Question: I try to repeate actions from following article:
<URL>
Now I have following code:
'''
<%@ page contentType="text/html;charset=UTF-8" language="java" %>
<%@ taglib prefix="c" uri="http://java.sun.com/jsp/jstl/core"%>
<html>
<head>
<title>Tablesorter Demo - Jeff Reifman</title>
<script type="text/javascript" src="/resources/js/__jquery.tablesorter/jquery-latest.js"></script>
<script src="<c:url value='/resources/js/__jquery.tablesorter/jquery.tablesorter.min.js'/>"></script>
<link rel="stylesheet" href="/resources/css/blue/style.css" type="text/css" media="print, projection, screen" />
</head>
<body>
<h1>Tablesorter Demo</h1>
<p><a href="./index.html">Home</a> | <a href="./pager.html">Pager</a> | <a href="./ajax.html">Ajax</a> | <a href="https://code.tutsplus.com/tutorials/introduction-to-tablesorter--cms-22095">Back to Tuts</a> | <a href="https://twitter.com/intent/user?screen_name=reifman">Follow @reifman</a></p>
<p>Sortable table of domains for sale.</p>
<table id="domainsTable" class="tablesorter">
<thead>
<tr>
<th>Domain name</th>
<th>gTld</th>
<th>Category</th>
<th>Price</th>
<th>Contact</th>
</tr>
</thead>
<tbody>
<tr><td><a href="http://geogram.co">geogram.co</a></td><td>co</td><td>Internet</td><td>$49</td><td><a href="mailto:jeff@lookahead.io?subject=Offer for domain name: geogram.co">Purchase</a></td></tr>
<tr><td><a href="http://newscloud.com">newscloud.com</a></td><td>com</td><td>News</td><td>$19999</td><td><a href="mailto:jeff@lookahead.io?subject=Offer for domain name: newscloud.com">Purchase</a></td></tr>
<tr><td><a href="http://popcloud.com">popcloud.com</a></td><td>com</td><td>Music</td><td>$14999</td><td><a href="mailto:jeff@lookahead.io?subject=Offer for domain name: popcloud.com">Purchase</a></td></tr>
<tr><td><a href="http://geogram.com">geogram.com</a></td><td>com</td><td>Internet</td><td>$1999</td><td><a href="mailto:jeff@lookahead.io?subject=Offer for domain name: geogram.com">Purchase</a></td></tr>
<tr><td><a href="http://handwave.com">handwave.com</a></td><td>com</td><td>Internet</td><td>$3499</td><td><a href="mailto:jeff@lookahead.io?subject=Offer for domain name: handwave.com">Purchase</a></td></tr>
<tr><td><a href="http://newsclouds.com">newsclouds.com</a></td><td>com</td><td>News</td><td>$2999</td><td><a href="mailto:jeff@lookahead.io?subject=Offer for domain name: newsclouds.com">Purchase</a></td></tr>
<tr><td><a href="http://publishingwithwordpress.com">publishingwithwordpress.com</a></td><td>com</td><td>Internet</td><td>$4999</td><td><a href="mailto:jeff@lookahead.io?subject=Offer for domain name: publishingwithwordpress.com">Purchase</a></td></tr>
<tr><td><a href="http://teamgirl.com">teamgirl.com</a></td><td>com</td><td>Shopping</td><td>$1999</td><td><a href="mailto:jeff@lookahead.io?subject=Offer for domain name: teamgirl.com">Purchase</a></td></tr>
<tr><td><a href="http://customlife.com">customlife.com</a></td><td>com</td><td>Internet</td><td>$1499</td><td><a href="mailto:jeff@lookahead.io?subject=Offer for domain name: customlife.com">Purchase</a></td></tr>
<tr><td><a href="http://givingspace.com">givingspace.com</a></td><td>com</td><td>Internet</td><td>$1499</td><td><a href="mailto:jeff@lookahead.io?subject=Offer for domain name: givingspace.com">Purchase</a></td></tr>
<tr><td><a href="http://lifestick.com">lifestick.com</a></td><td>com</td><td>Internet</td><td>$1499</td><td><a href="mailto:jeff@lookahead.io?subject=Offer for domain name: lifestick.com">Purchase</a></td></tr>
<tr><td><a href="http://mainstory.com">mainstory.com</a></td><td>com</td><td>News</td><td>$1299</td><td><a href="mailto:jeff@lookahead.io?subject=Offer for domain name: mainstory.com">Purchase</a></td></tr>
<tr><td><a href="http://connectedyogi.com">connectedyogi.com</a></td><td>com</td><td>Yoga</td><td>$999</td><td><a href="mailto:jeff@lookahead.io?subject=Offer for domain name: connectedyogi.com">Purchase</a></td></tr>
<tr><td><a href="http://completeswift.com">completeswift.com</a></td><td>com</td><td>Technology</td><td>$499</td><td><a href="mailto:jeff@lookahead.io?subject=Offer for domain name: completeswift.com">Purchase</a></td></tr>
<tr><td><a href="http://gettingstartedwithswift.com">gettingstartedwithswift.com</a></td><td>com</td><td>Programming</td><td>$499</td><td><a href="mailto:jeff@lookahead.io?subject=Offer for domain name: gettingstartedwithswift.com">Purchase</a></td></tr>
<tr><td><a href="http://professionalswift.com">professionalswift.com</a></td><td>com</td><td>Programming</td><td>$499</td><td><a href="mailto:jeff@lookahead.io?subject=Offer for domain name: professionalswift.com">Purchase</a></td></tr>
<tr><td><a href="http://ultimateswift.com">ultimateswift.com</a></td><td>com</td><td>Programming</td><td>$499</td><td><a href="mailto:jeff@lookahead.io?subject=Offer for domain name: ultimateswift.com">Purchase</a></td></tr>
<tr><td><a href="http://surfarea.com">surfarea.com</a></td><td>com</td><td>Sports</td><td>$699</td><td><a href="mailto:jeff@lookahead.io?subject=Offer for domain name: surfarea.com">Purchase</a></td></tr>
<tr><td><a href="http://carestrategies.com">carestrategies.com</a></td><td>com</td><td>Healthcare</td><td>$599</td><td><a href="mailto:jeff@lookahead.io?subject=Offer for domain name: carestrategies.com">Purchase</a></td></tr>
<tr><td><a href="http://commontunes.com">commontunes.com</a></td><td>com</td><td>Music</td><td>$499</td><td><a href="mailto:jeff@lookahead.io?subject=Offer for domain name: commontunes.com">Purchase</a></td></tr>
<tr><td><a href="http://filecross.com">filecross.com</a></td><td>com</td><td>Internet</td><td>$499</td><td><a href="mailto:jeff@lookahead.io?subject=Offer for domain name: filecross.com">Purchase</a></td></tr>
<tr><td><a href="http://filesquare.com">filesquare.com</a></td><td>com</td><td>Internet</td><td>$499</td><td><a href="mailto:jeff@lookahead.io?subject=Offer for domain name: filesquare.com">Purchase</a></td></tr>
<tr><td><a href="http://uwlink.com">uwlink.com</a></td><td>com</td><td>Social</td><td>$299</td><td><a href="mailto:jeff@lookahead.io?subject=Offer for domain name: uwlink.com">Purchase</a></td></tr>
<tr><td><a href="http://commonblogs.com">commonblogs.com</a></td><td>com</td><td>Technology</td><td>$149</td><td><a href="mailto:jeff@lookahead.io?subject=Offer for domain name: commonblogs.com">Purchase</a></td></tr>
<tr><td><a href="http://commonsites.com">commonsites.com</a></td><td>com</td><td>Internet</td><td>$149</td><td><a href="mailto:jeff@lookahead.io?subject=Offer for domain name: commonsites.com">Purchase</a></td></tr>
<tr><td><a href="http://efltr.com">efltr.com</a></td><td>com</td><td>Technology</td><td>$249</td><td><a href="mailto:jeff@lookahead.io?subject=Offer for domain name: efltr.com">Purchase</a></td></tr>
<tr><td><a href="http://emailthewhitehouse.com">emailthewhitehouse.com</a></td><td>com</td><td>Politics</td><td>$99</td><td><a href="mailto:jeff@lookahead.io?subject=Offer for domain name: emailthewhitehouse.com">Purchase</a></td></tr>
<tr><td><a href="http://hong2.com">hong2.com</a></td><td>com</td><td>Misc</td><td>$249</td><td><a href="mailto:jeff@lookahead.io?subject=Offer for domain name: hong2.com">Purchase</a></td></tr>
<tr><td><a href="http://jetcitynews.com">jetcitynews.com</a></td><td>com</td><td>News</td><td>$99</td><td><a href="mailto:jeff@lookahead.io?subject=Offer for domain name: jetcitynews.com">Purchase</a></td></tr>
<tr><td><a href="http://listshield.com">listshield.com</a></td><td>com</td><td>Internet</td><td>$99</td><td><a href="mailto:jeff@lookahead.io?subject=Offer for domain name: listshield.com">Purchase</a></td></tr>
<tr><td><a href="http://mailfilterapp.com">mailfilterapp.com</a></td><td>com</td><td>Internet</td><td>$99</td><td><a href="mailto:jeff@lookahead.io?subject=Offer for domain name: mailfilterapp.com">Purchase</a></td></tr>
<tr><td><a href="http://mysticspa.com">mysticspa.com</a></td><td>com</td><td>Healthcare</td><td>$99</td><td><a href="mailto:jeff@lookahead.io?subject=Offer for domain name: mysticspa.com">Purchase</a></td></tr>
<tr><td><a href="http://oxygengirl.com">oxygengirl.com</a></td><td>com</td><td>Shopping</td><td>$99</td><td><a href="mailto:jeff@lookahead.io?subject=Offer for domain name: oxygengirl.com">Purchase</a></td></tr>
<tr><td><a href="http://thecompletemac.com">thecompletemac.com</a></td><td>com</td><td>Shopping</td><td>$99</td><td><a href="mailto:jeff@lookahead.io?subject=Offer for domain name: thecompletemac.com">Purchase</a></td></tr>
<tr><td><a href="http://parkingnotes.com">parkingnotes.com</a></td><td>com</td><td>Internet</td><td>$79</td><td><a href="mailto:jeff@lookahead.io?subject=Offer for domain name: parkingnotes.com">Purchase</a></td></tr>
<tr><td><a href="http://fifteenideas.com">fifteenideas.com</a></td><td>com</td><td>Misc</td><td>$69</td><td><a href="mailto:jeff@lookahead.io?subject=Offer for domain name: fifteenideas.com">Purchase</a></td></tr>
<tr><td><a href="http://geoletters.com">geoletters.com</a></td><td>com</td><td>Internet</td><td>$69</td><td><a href="mailto:jeff@lookahead.io?subject=Offer for domain name: geoletters.com">Purchase</a></td></tr>
<tr><td><a href="http://identitycircle.com">identitycircle.com</a></td><td>com</td><td>Internet</td><td>$69</td><td><a href="mailto:jeff@lookahead.io?subject=Offer for domain name: identitycircle.com">Purchase</a></td></tr>
<tr><td><a href="http://readyfilm.com">readyfilm.com</a></td><td>com</td><td>Shopping</td><td>$69</td><td><a href="mailto:jeff@lookahead.io?subject=Offer for domain name: readyfilm.com">Purchase</a></td></tr>
<tr><td><a href="http://stampfree.com">stampfree.com</a></td><td>com</td><td>Shopping</td><td>$69</td><td><a href="mailto:jeff@lookahead.io?subject=Offer for domain name: stampfree.com">Purchase</a></td></tr>
<tr><td><a href="http://tpmemo.com">tpmemo.com</a></td><td>com</td><td>Misc</td><td>$69</td><td><a href="mailto:jeff@lookahead.io?subject=Offer for domain name: tpmemo.com">Purchase</a></td></tr>
<tr><td><a href="http://geomailapp.com">geomailapp.com</a></td><td>com</td><td>Internet</td><td>$49</td><td><a href="mailto:jeff@lookahead.io?subject=Offer for domain name: geomailapp.com">Purchase</a></td></tr>
<tr><td><a href="http://geospac.es">geospac.es</a></td><td>es</td><td>Internet</td><td>$499</td><td><a href="mailto:jeff@lookahead.io?subject=Offer for domain name: geospac.es">Purchase</a></td></tr>
<tr><td><a href="http://cycling.io">cycling.io</a></td><td>io</td><td>Sports</td><td>$999</td><td><a href="mailto:jeff@lookahead.io?subject=Offer for domain name: cycling.io">Purchase</a></td></tr>
<tr><td><a href="http://sociables.io">sociables.io</a></td><td>io</td><td>Shopping</td><td>$1499</td><td><a href="mailto:jeff@lookahead.io?subject=Offer for domain name: sociables.io">Purchase</a></td></tr>
<tr><td><a href="http://breakups.io">breakups.io</a></td><td>io</td><td>Social</td><td>$799</td><td><a href="mailto:jeff@lookahead.io?subject=Offer for domain name: breakups.io">Purchase</a></td></tr>
<tr><td><a href="http://meetingplanner.io">meetingplanner.io</a></td><td>io</td><td>Internet</td><td>$1999</td><td><a href="mailto:jeff@lookahead.io?subject=Offer for domain name: meetingplanner.io">Purchase</a></td></tr>
<tr><td><a href="http://starwars.io">starwars.io</a></td><td>io</td><td>Entertainment</td><td>$799</td><td><a href="mailto:jeff@lookahead.io?subject=Offer for domain name: starwars.io">Purchase</a></td></tr>
<tr><td><a href="http://acupuncture.io">acupuncture.io</a></td><td>io</td><td>Healthcare</td><td>$599</td><td><a href="mailto:jeff@lookahead.io?subject=Offer for domain name: acupuncture.io">Purchase</a></td></tr>
<tr><td><a href="http://gardening.io">gardening.io</a></td><td>io</td><td>Gardening</td><td>$699</td><td><a href="mailto:jeff@lookahead.io?subject=Offer for domain name: gardening.io">Purchase</a></td></tr>
<tr><td><a href="http://marriage.io">marriage.io</a></td><td>io</td><td>Social</td><td>$599</td><td><a href="mailto:jeff@lookahead.io?subject=Offer for domain name: marriage.io">Purchase</a></td></tr>
<tr><td><a href="http://startrek.io">startrek.io</a></td><td>io</td><td>Entertainment</td><td>$399</td><td><a href="mailto:jeff@lookahead.io?subject=Offer for domain name: startrek.io">Purchase</a></td></tr>
<tr><td><a href="http://thaimassage.io">thaimassage.io</a></td><td>io</td><td>Healthcare</td><td>$449</td><td><a href="mailto:jeff@lookahead.io?subject=Offer for domain name: thaimassage.io">Purchase</a></td></tr>
<tr><td><a href="http://acro.io">acro.io</a></td><td>io</td><td>Yoga</td><td>$349</td><td><a href="mailto:jeff@lookahead.io?subject=Offer for domain name: acro.io">Purchase</a></td></tr>
<tr><td><a href="http://acroyoga.io">acroyoga.io</a></td><td>io</td><td>Yoga</td><td>$399</td><td><a href="mailto:jeff@lookahead.io?subject=Offer for domain name: acroyoga.io">Purchase</a></td></tr>
<tr><td><a href="http://easylist.io">easylist.io</a></td><td>io</td><td>Technology</td><td>$299</td><td><a href="mailto:jeff@lookahead.io?subject=Offer for domain name: easylist.io">Purchase</a></td></tr>
<tr><td><a href="http://favorites.io">favorites.io</a></td><td>io</td><td>Internet</td><td>$299</td><td><a href="mailto:jeff@lookahead.io?subject=Offer for domain name: favorites.io">Purchase</a></td></tr>
<tr><td><a href="http://healing.io">healing.io</a></td><td>io</td><td>Healthcare</td><td>$249</td><td><a href="mailto:jeff@lookahead.io?subject=Offer for domain name: healing.io">Purchase</a></td></tr>
<tr><td><a href="http://snowboarder.io">snowboarder.io</a></td><td>io</td><td>Sports</td><td>$349</td><td><a href="mailto:jeff@lookahead.io?subject=Offer for domain name: snowboarder.io">Purchase</a></td></tr>
<tr><td><a href="http://snowboarding.io">snowboarding.io</a></td><td>io</td><td>Sports</td><td>$399</td><td><a href="mailto:jeff@lookahead.io?subject=Offer for domain name: snowboarding.io">Purchase</a></td></tr>
<tr><td><a href="http://fwb.io">fwb.io</a></td><td>io</td><td>Social</td><td>$249</td><td><a href="mailto:jeff@lookahead.io?subject=Offer for domain name: fwb.io">Purchase</a></td></tr>
<tr><td><a href="http://herbs.io">herbs.io</a></td><td>io</td><td>Healthcare</td><td>$199</td><td><a href="mailto:jeff@lookahead.io?subject=Offer for domain name: herbs.io">Purchase</a></td></tr>
<tr><td><a href="http://maryjane.io">maryjane.io</a></td><td>io</td><td>Healthcare</td><td>$249</td><td><a href="mailto:jeff@lookahead.io?subject=Offer for domain name: maryjane.io">Purchase</a></td></tr>
<tr><td><a href="http://outlets.io">outlets.io</a></td><td>io</td><td>Shopping</td><td>$199</td><td><a href="mailto:jeff@lookahead.io?subject=Offer for domain name: outlets.io">Purchase</a></td></tr>
<tr><td><a href="http://cloudmail.io">cloudmail.io</a></td><td>io</td><td>Internet</td><td>$199</td><td><a href="mailto:jeff@lookahead.io?subject=Offer for domain name: cloudmail.io">Purchase</a></td></tr>
<tr><td><a href="http://swingers.io">swingers.io</a></td><td>io</td><td>Social</td><td>$149</td><td><a href="mailto:jeff@lookahead.io?subject=Offer for domain name: swingers.io">Purchase</a></td></tr>
<tr><td><a href="http://imadethis.io">imadethis.io</a></td><td>io</td><td>Internet</td><td>$99</td><td><a href="mailto:jeff@lookahead.io?subject=Offer for domain name: imadethis.io">Purchase</a></td></tr>
<tr><td><a href="http://skymail.me">skymail.me</a></td><td>me</td><td>Internet</td><td>$69</td><td><a href="mailto:jeff@lookahead.io?subject=Offer for domain name: skymail.me">Purchase</a></td></tr>
<tr><td><a href="http://tenideas.net">tenideas.net</a></td><td>net</td><td>Internet</td><td>$249</td><td><a href="mailto:jeff@lookahead.io?subject=Offer for domain name: tenideas.net">Purchase</a></td></tr>
<tr><td><a href="http://activist.ninja">activist.ninja</a></td><td>ninja</td><td>Activism</td><td>$399</td><td><a href="mailto:jeff@lookahead.io?subject=Offer for domain name: activist.ninja">Purchase</a></td></tr>
<tr><td><a href="http://federal.ninja">federal.ninja</a></td><td>ninja</td><td>Politics</td><td>$299</td><td><a href="mailto:jeff@lookahead.io?subject=Offer for domain name: federal.ninja">Purchase</a></td></tr>
<tr><td><a href="http://newscloud.org">newscloud.org</a></td><td>org</td><td>News</td><td>$599</td><td><a href="mailto:jeff@lookahead.io?subject=Offer for domain name: newscloud.org">Purchase</a></td></tr>
<tr><td><a href="http://communitystarter.org">communitystarter.org</a></td><td>org</td><td>Internet</td><td>$399</td><td><a href="mailto:jeff@lookahead.io?subject=Offer for domain name: communitystarter.org">Purchase</a></td></tr>
<tr><td><a href="http://tenideas.org">tenideas.org</a></td><td>org</td><td>Internet</td><td>$349</td><td><a href="mailto:jeff@lookahead.io?subject=Offer for domain name: tenideas.org">Purchase</a></td></tr>
<tr><td><a href="http://whistlerplaces.org">whistlerplaces.org</a></td><td>org</td><td>Travel</td><td>$299</td><td><a href="mailto:jeff@lookahead.io?subject=Offer for domain name: whistlerplaces.org">Purchase</a></td></tr>
<tr><td><a href="http://commonbits.org">commonbits.org</a></td><td>org</td><td>Technology</td><td>$299</td><td><a href="mailto:jeff@lookahead.io?subject=Offer for domain name: commonbits.org">Purchase</a></td></tr>
<tr><td><a href="http://commonroad.org">commonroad.org</a></td><td>org</td><td>Internet</td><td>$99</td><td><a href="mailto:jeff@lookahead.io?subject=Offer for domain name: commonroad.org">Purchase</a></td></tr>
<tr><td><a href="http://commontunes.org">commontunes.org</a></td><td>org</td><td>Music</td><td>$99</td><td><a href="mailto:jeff@lookahead.io?subject=Offer for domain name: commontunes.org">Purchase</a></td></tr>
<tr><td><a href="http://parentbuzz.org">parentbuzz.org</a></td><td>org</td><td>Social</td><td>$99</td><td><a href="mailto:jeff@lookahead.io?subject=Offer for domain name: parentbuzz.org">Purchase</a></td></tr>
<tr><td><a href="http://sharecast.org">sharecast.org</a></td><td>org</td><td>Internet</td><td>$99</td><td><a href="mailto:jeff@lookahead.io?subject=Offer for domain name: sharecast.org">Purchase</a></td></tr>
<tr><td><a href="http://socialscore.org">socialscore.org</a></td><td>org</td><td>Internet</td><td>$99</td><td><a href="mailto:jeff@lookahead.io?subject=Offer for domain name: socialscore.org">Purchase</a></td></tr>
<tr><td><a href="http://commonfilms.org">commonfilms.org</a></td><td>org</td><td>Entertainment</td><td>$69</td><td><a href="mailto:jeff@lookahead.io?subject=Offer for domain name: commonfilms.org">Purchase</a></td></tr>
<tr><td><a href="http://commonmedia.org">commonmedia.org</a></td><td>org</td><td>Entertainment</td><td>$69</td><td><a href="mailto:jeff@lookahead.io?subject=Offer for domain name: commonmedia.org">Purchase</a></td></tr>
<tr><td><a href="http://commonprose.org">commonprose.org</a></td><td>org</td><td>Internet</td><td>$69</td><td><a href="mailto:jeff@lookahead.io?subject=Offer for domain name: commonprose.org">Purchase</a></td></tr>
<tr><td><a href="http://geoclouds.org">geoclouds.org</a></td><td>org</td><td>Internet</td><td>$69</td><td><a href="mailto:jeff@lookahead.io?subject=Offer for domain name: geoclouds.org">Purchase</a></td></tr>
<tr><td><a href="http://identitycircle.org">identitycircle.org</a></td><td>org</td><td>Internet</td><td>$49</td><td><a href="mailto:jeff@lookahead.io?subject=Offer for domain name: identitycircle.org">Purchase</a></td></tr>
<tr><td><a href="http://tenideas.us">tenideas.us</a></td><td>us</td><td>Activism</td><td>$599</td><td><a href="mailto:jeff@lookahead.io?subject=Offer for domain name: tenideas.us">Purchase</a></td></tr>
<tr><td><a href="http://majorhomes.us">majorhomes.us</a></td><td>us</td><td>Shopping</td><td>$299</td><td><a href="mailto:jeff@lookahead.io?subject=Offer for domain name: majorhomes.us">Purchase</a></td></tr>
<tr><td><a href="http://peoplefirst.us">peoplefirst.us</a></td><td>us</td><td>Activism</td><td>$199</td><td><a href="mailto:jeff@lookahead.io?subject=Offer for domain name: peoplefirst.us">Purchase</a></td></tr>
<tr><td><a href="http://geogram.us">geogram.us</a></td><td>us</td><td>Internet</td><td>$49</td><td><a href="mailto:jeff@lookahead.io?subject=Offer for domain name: geogram.us">Purchase</a></td></tr>
<tr><td><a href="http://idealog.us">idealog.us</a></td><td>us</td><td>Misc</td><td>$49</td><td><a href="mailto:jeff@lookahead.io?subject=Offer for domain name: idealog.us">Purchase</a></td></tr>
<tr><td><a href="http://newsi.us">newsi.us</a></td><td>us</td><td>News</td><td>$49</td><td><a href="mailto:jeff@lookahead.io?subject=Offer for domain name: newsi.us">Purchase</a></td></tr>
</tbody>
</table>
<div id="pager" class="pager">
<form>
<img src="http://mottie.github.com/tablesorter/addons/pager/icons/first.png" class="first"/>
<img src="http://mottie.github.com/tablesorter/addons/pager/icons/prev.png" class="prev"/>
<input type="text" class="pagedisplay"/>
<img src="http://mottie.github.com/tablesorter/addons/pager/icons/next.png" class="next"/>
<img src="http://mottie.github.com/tablesorter/addons/pager/icons/last.png" class="last"/>
<select class="pagesize">
<option selected="selected" value="10">10</option>
<option value="20">20</option>
<option value="30">30</option>
<option value="40">40</option>
</select>
</form>
</div>
</body>
<script>
$(document).ready(function()
{
$("#domainsTable").tablesorter({sortList: [[3,1],[2,0]]});
}
);
</script>
</body>
</html>
'''
Sorting is working but bottom buttons looks like this

and doesn't work(is not clickable components).
What do I wrong?
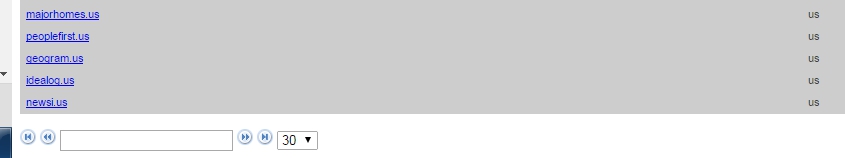
Answer: First off, it looks like you're using tablesorter v2.0.5 (the original), but using the some pager HTML from my <URL>; it's not that much different.
Anyway, what's missing is the call to the tablesorter pager addon; it's under "Example 2" of the tutsplus article you posted:
'''
<script type="text/javascript" src="./js/jquery.tablesorter.pager.js"></script>
<script type="text/javascript">
$(function() {
$("table")
.tablesorter({widthFixed: true, widgets: ['zebra']})
.tablesorterPager({container: $("#pager")});
});
</script>
'''